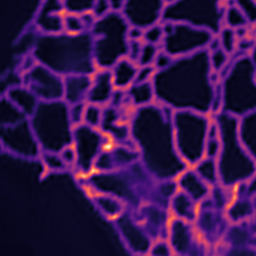
Label: Super-resolution ER image